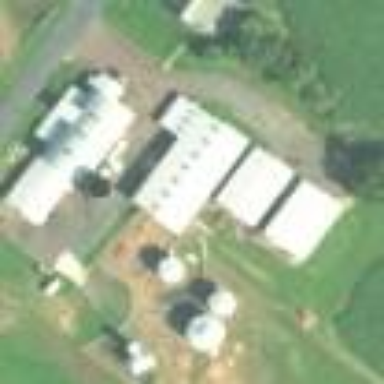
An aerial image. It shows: Farm auxiliary building.